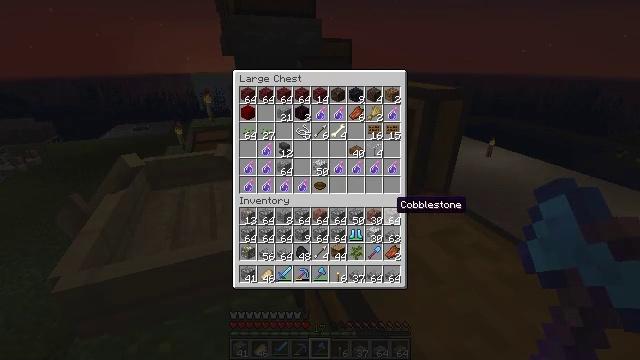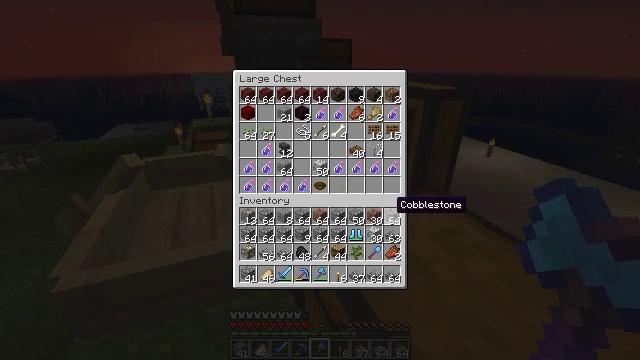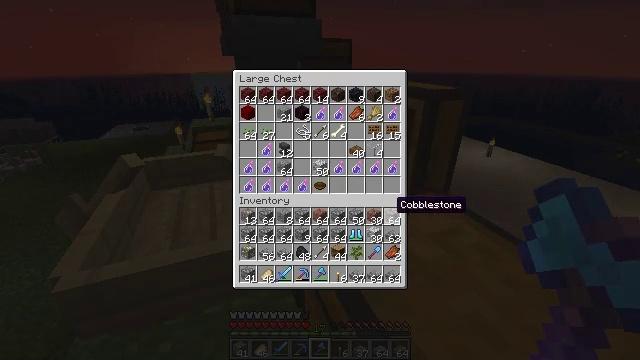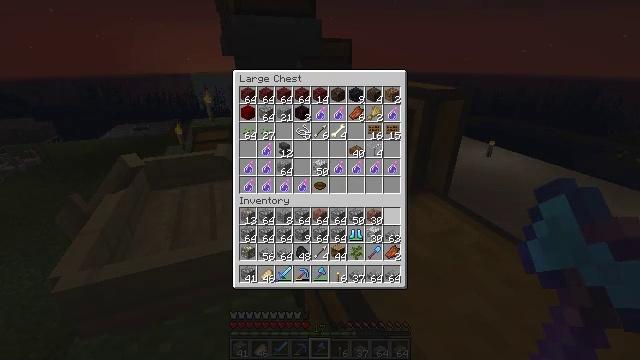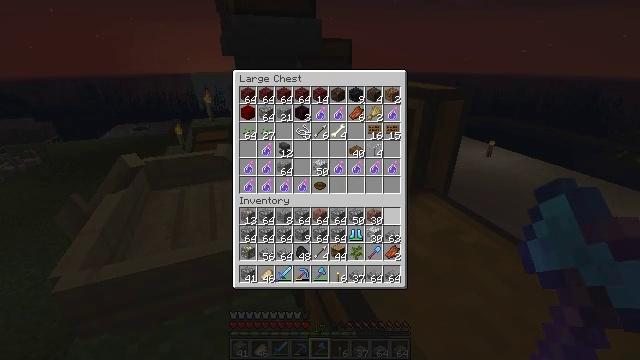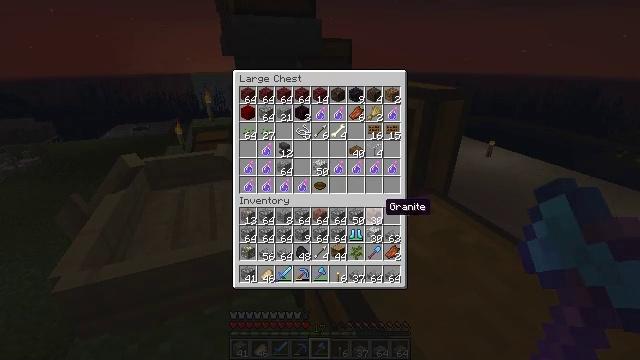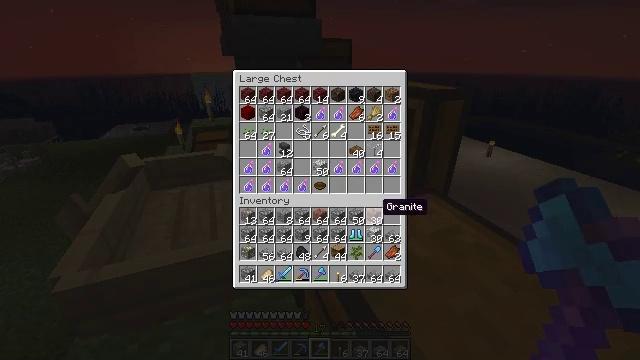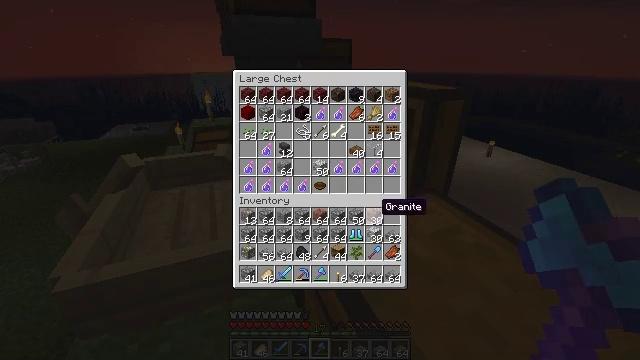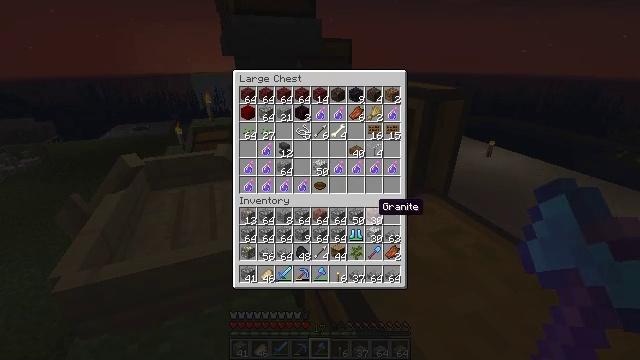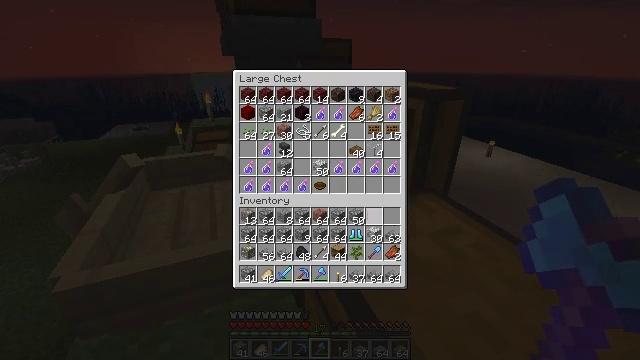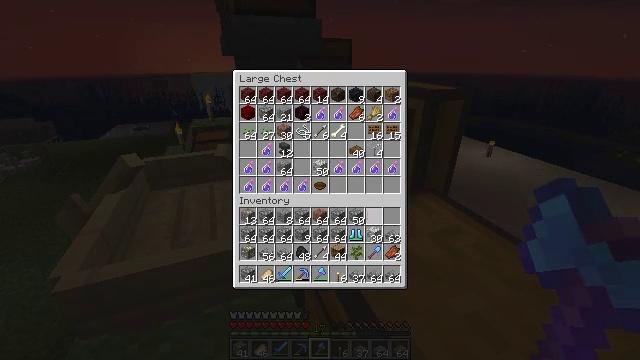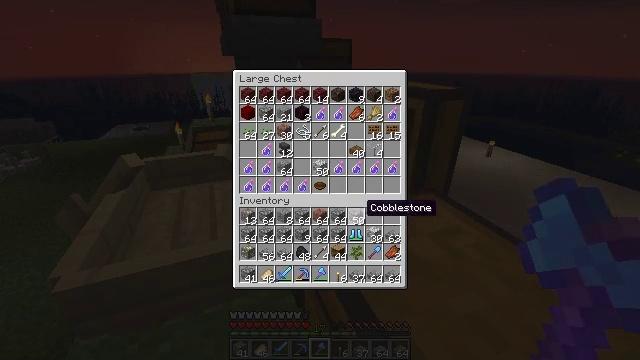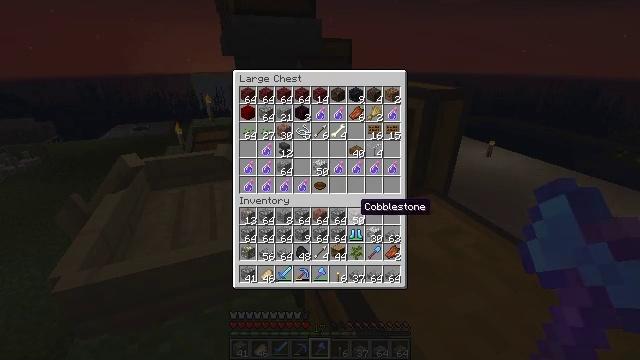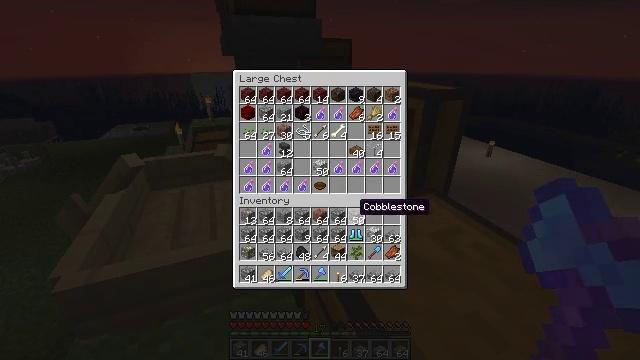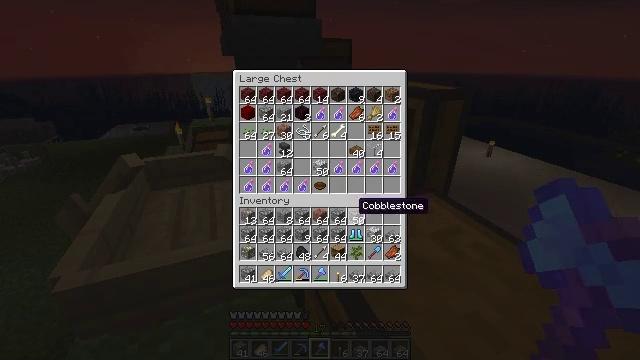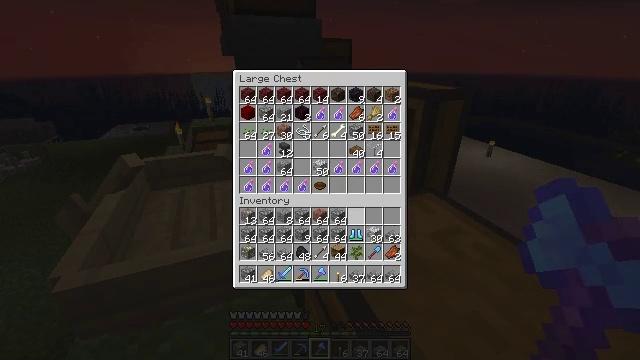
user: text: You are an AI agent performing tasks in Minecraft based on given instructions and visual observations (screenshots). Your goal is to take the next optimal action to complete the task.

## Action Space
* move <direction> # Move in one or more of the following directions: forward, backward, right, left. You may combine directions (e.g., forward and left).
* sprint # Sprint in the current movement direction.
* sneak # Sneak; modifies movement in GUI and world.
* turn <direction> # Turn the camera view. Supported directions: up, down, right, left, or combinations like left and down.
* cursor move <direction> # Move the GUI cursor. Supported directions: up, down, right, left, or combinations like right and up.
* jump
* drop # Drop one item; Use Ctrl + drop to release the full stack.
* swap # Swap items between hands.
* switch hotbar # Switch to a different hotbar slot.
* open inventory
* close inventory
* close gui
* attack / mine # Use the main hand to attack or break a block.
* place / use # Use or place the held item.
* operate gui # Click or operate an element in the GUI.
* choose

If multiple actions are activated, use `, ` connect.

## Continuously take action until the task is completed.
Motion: motion action
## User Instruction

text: In the crafting grid, turn an oak log into oak planks.
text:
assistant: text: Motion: sneak
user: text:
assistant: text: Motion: sneak
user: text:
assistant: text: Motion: sneak, operate gui
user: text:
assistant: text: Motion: sneak, operate gui
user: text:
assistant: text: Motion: sneak, cursor move left
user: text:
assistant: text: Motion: sneak
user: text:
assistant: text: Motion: sneak
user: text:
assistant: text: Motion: sneak
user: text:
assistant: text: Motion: sneak, operate gui
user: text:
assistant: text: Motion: sneak, operate gui
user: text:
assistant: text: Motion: sneak, cursor move left, operate gui
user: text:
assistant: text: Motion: sneak
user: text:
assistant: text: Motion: sneak
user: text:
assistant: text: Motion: sneak
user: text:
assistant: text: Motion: sneak, operate gui
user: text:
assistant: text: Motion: sneak, operate gui
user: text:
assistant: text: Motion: sneak, operate gui
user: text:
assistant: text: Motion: sneak
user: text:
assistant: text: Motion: sneak
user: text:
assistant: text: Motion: sneak
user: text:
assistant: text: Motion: sneak, operate gui
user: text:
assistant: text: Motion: sneak, operate gui
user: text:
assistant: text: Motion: sneak, operate gui
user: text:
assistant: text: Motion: sneak, operate gui
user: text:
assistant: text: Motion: sneak
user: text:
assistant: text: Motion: sneak, operate gui
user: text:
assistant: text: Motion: sneak, operate gui
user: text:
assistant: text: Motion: sneak, operate gui
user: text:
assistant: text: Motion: sneak
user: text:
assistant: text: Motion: sneak